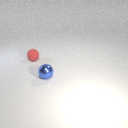
small red rubber sphere behind small blue metal sphere